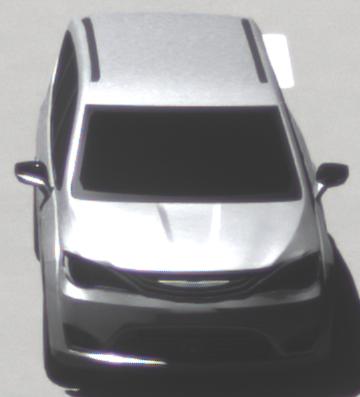
Make: Chrysler
Model: Pacifica
Detailed model: -
Model produced from: 2016
Model produced until: 2020
Doors: 5
Color: white
Road condition: dry road
Daytime: midday
Contrast: high contrast